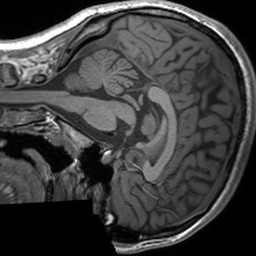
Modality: T1w
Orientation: sagittal
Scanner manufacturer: siemens
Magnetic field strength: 3 T
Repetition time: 1.54 s
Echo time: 0.00234 s